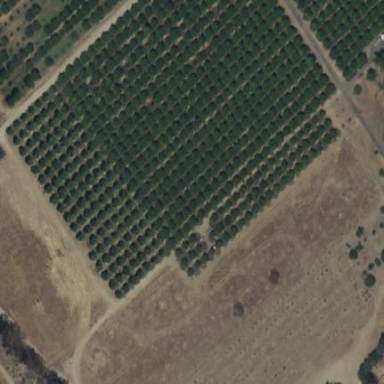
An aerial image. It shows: Orchard.